Platform: macOS
Application: Chrome
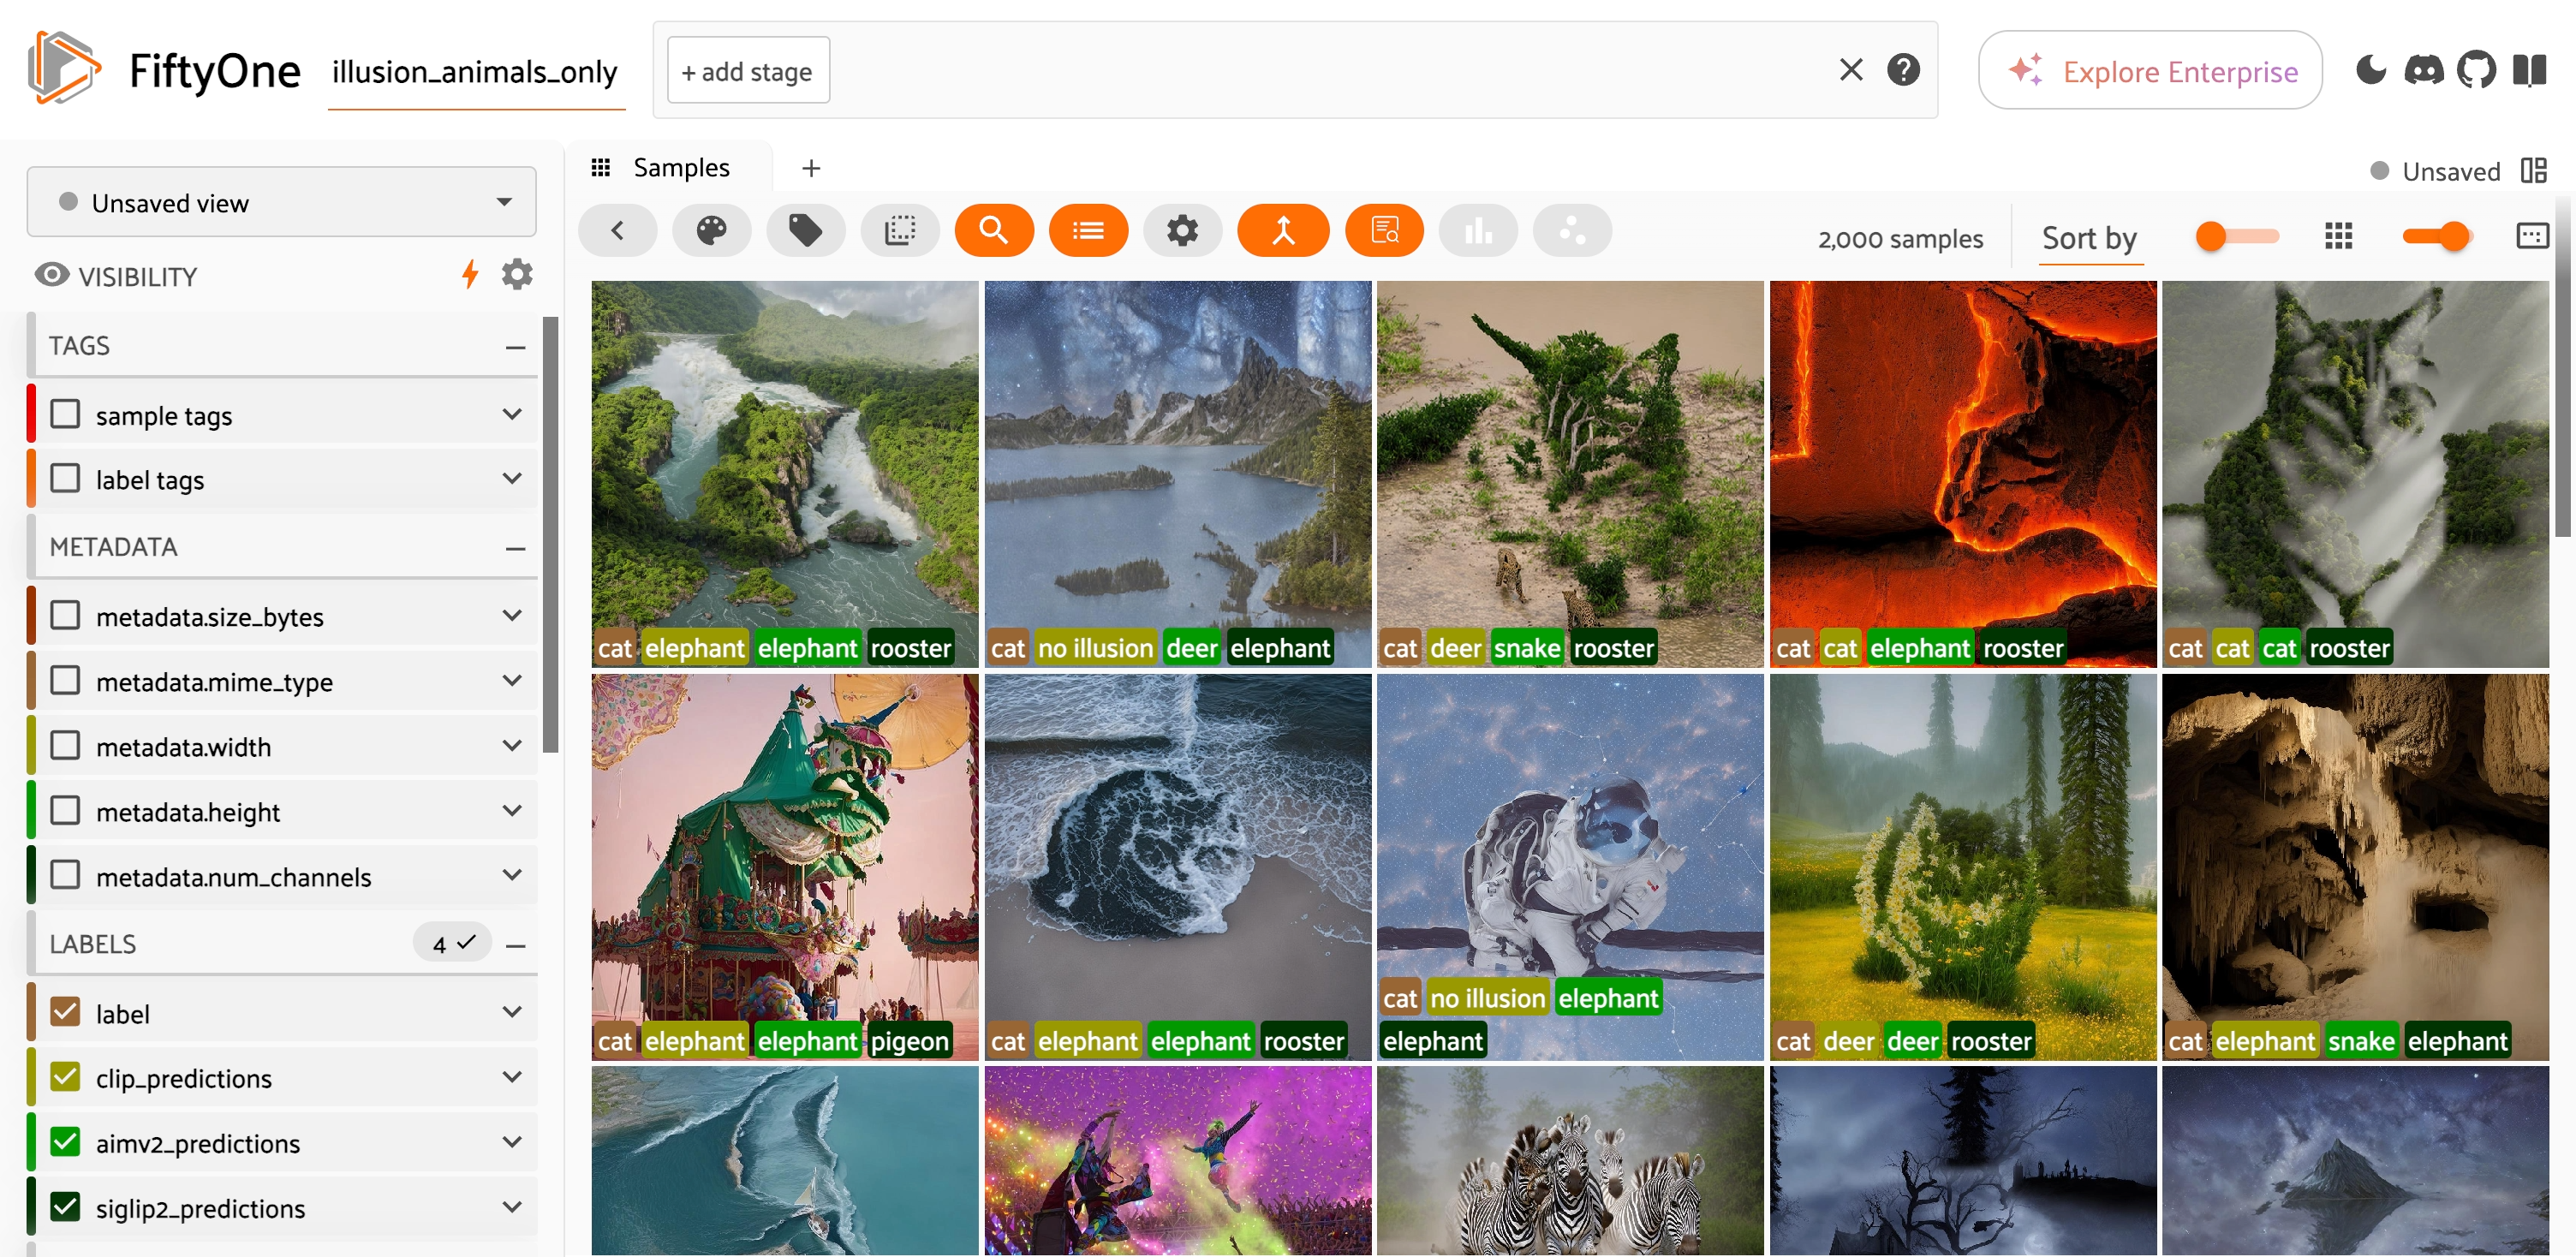
task_description: Open the Select dataset menu
action_type: click
element_info: Menu Item
steps_since_start: 1